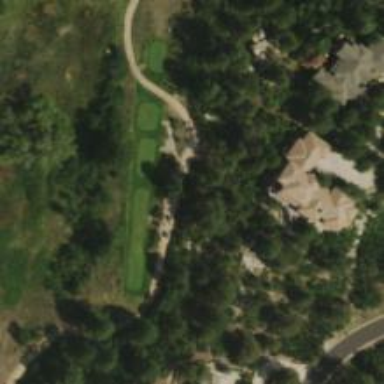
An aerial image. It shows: Path for both road and golf.